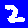
Digit: 2